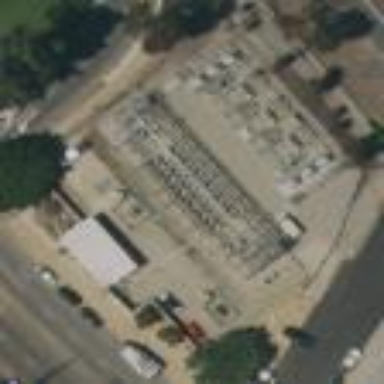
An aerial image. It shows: Outdoor distribution power substation.